The image is an STFT spectrogram (time versus frequency) of a rolling-element bearing's vibration signal. Determine the bearing's health state. Answer with exactly one of: normal, inner_race, outer_race, ball.
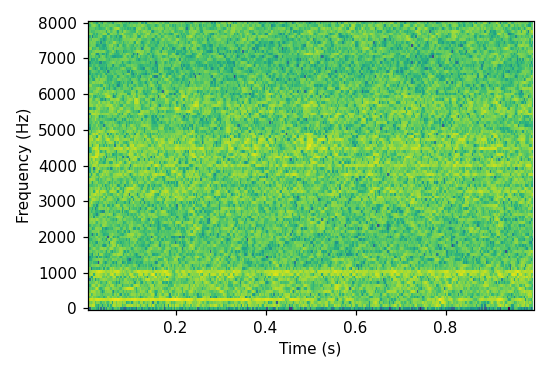
Answer: outer_race